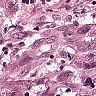
Metastatic tissue present: yes